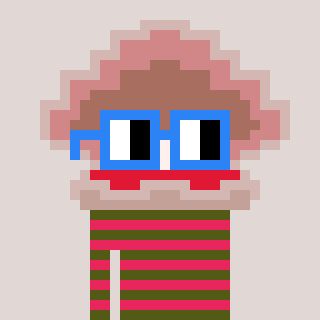
a pixel art character with square blue glasses, a oyster-shaped head and a redpinkish-colored body on a warm background